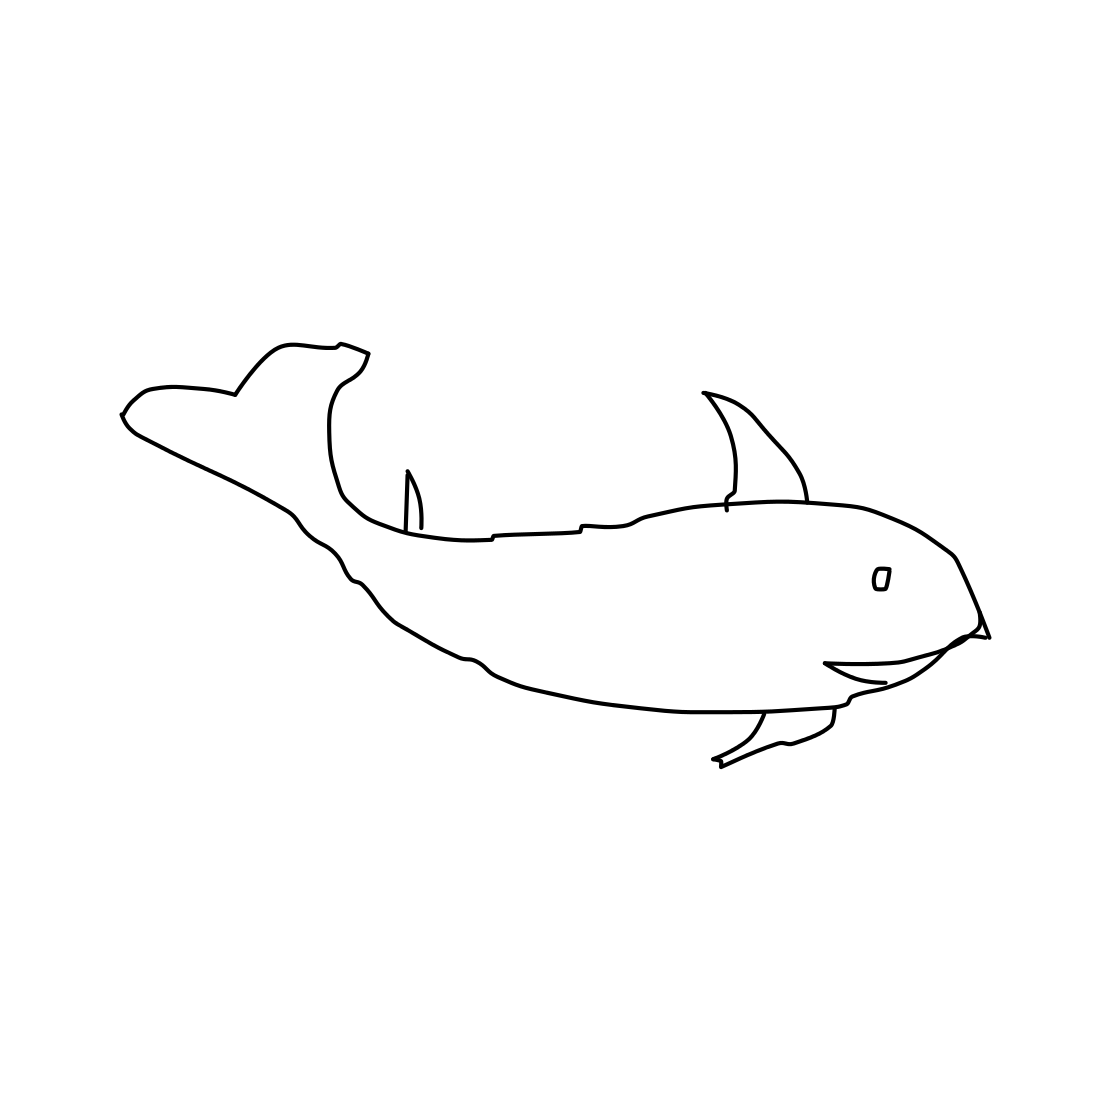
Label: shark